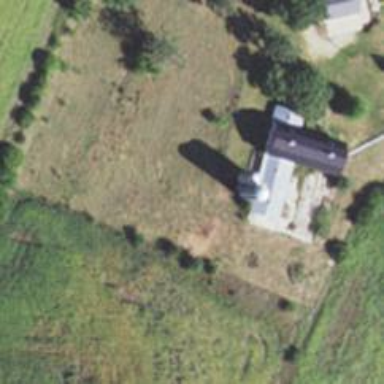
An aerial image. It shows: Silo.